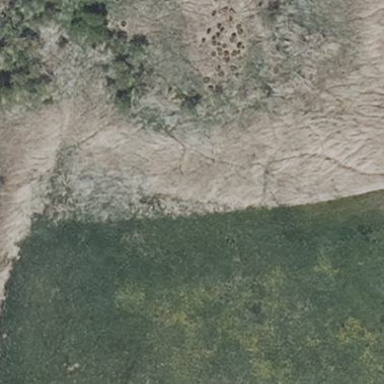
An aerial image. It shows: Patch of scrub vegetation.